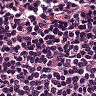
Metastatic tissue present: no